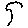
Label: tree